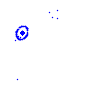
Particle: electron